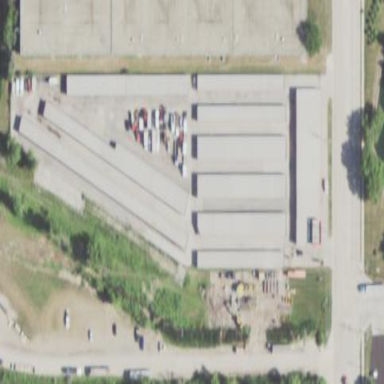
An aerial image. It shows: Industrial building.